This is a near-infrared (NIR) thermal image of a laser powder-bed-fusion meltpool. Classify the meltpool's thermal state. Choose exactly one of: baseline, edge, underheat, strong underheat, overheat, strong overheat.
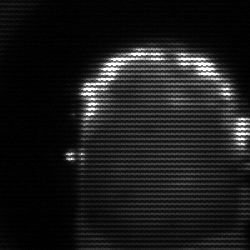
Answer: baseline